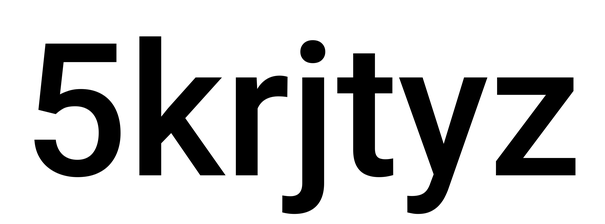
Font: Roboto_Medium